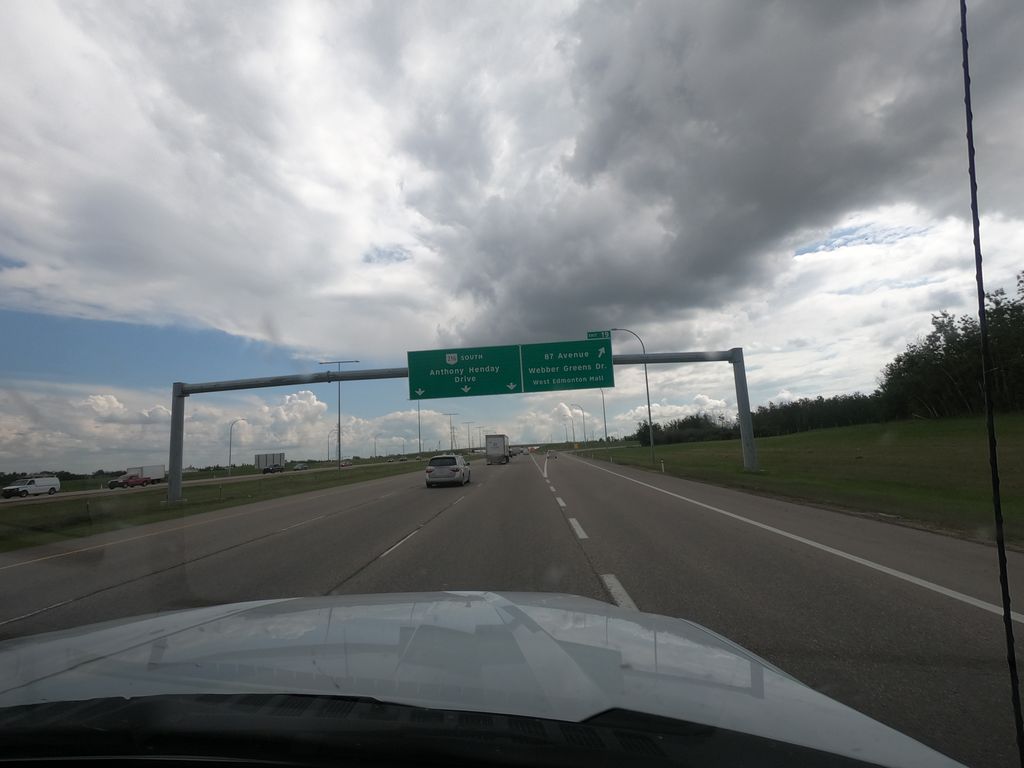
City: edmonton